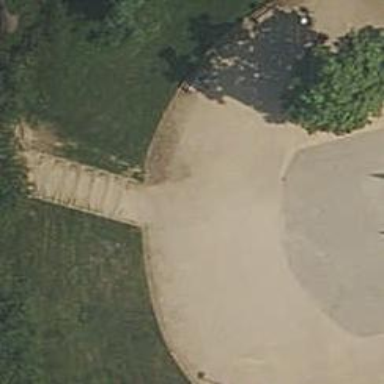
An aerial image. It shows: Road with steps.